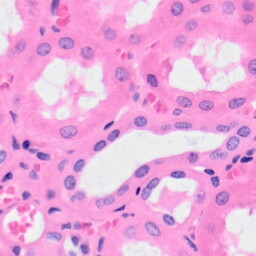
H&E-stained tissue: Kidney